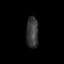
Tissue: prostate
Cell type: B cells
Senescence score: 0.3562
Nuclear area (px): 367
Mean DAPI intensity: 57.431